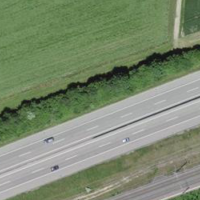
EUNIS habitat code: 57
Species observed at this site:
Chorthippus biguttulus